Question: I Am using the standard CI zip library to read a directory and create a zip file for downloading however when I am testing this in windows I get:

and in OS X the zip unpacks a cpgz file which then unpacks to a zip file - infinitely
My CI function:
'''
public function downloadPackage($unique) {
$this->load->library('zip');
$text = $this->syndication_m->getTextForContent($unique);
$path = '/var/www/html/uploads/'.$unique.'/';
if(file_exists($path."copy-".$unique.".txt")) {
unlink($path."copy-".$unique.".txt");
$fp = fopen($path."copy-".$unique.".txt","wb");
fwrite($fp,$text);
fclose($fp);
}
$this->zip->read_dir($path);
$this->zip->download('dl-'.$unique.'.zip');
}
'''
Can anyone help me with a fix or suggest what to do here? Thanks
'''
public function downloadPackage($unique) {
$this->load->library('zip');
$path = '/var/www/html/uploads/'.$unique.'/';
$text = $this->syndication_m->getTextForContent($unique);
$this->zip->read_dir($path, TRUE);
$this->zip->add_data('copy-'.$unique.'.txt', $text->synd_text);
$this->zip->download('dl-'.$unique.'.zip');
}
'''
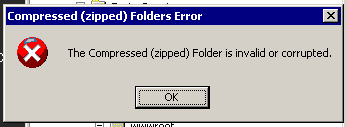
Answer: From what i know and what <URL> is saying:
'$path = '/var/www/html/uploads/'.$unique.'/';'
- '$this->zip->read_dir($path)'
Basically you are creating a zip with everything starting from '/var' and ending with the files in the '$unique' folder, something is bound to be wrong ...
I recommend setting the second parameter to false, as the documentation specifies:
'If you want the tree preceding the target folder to be ignored you can pass FALSE (boolean) in the second parameter.'
- '$this->zip->read_dir($path, FALSE)''$unique''/var/www/html/uploads'
I also suggest/recommend, for better control of data and i believe fewer resources, to use:
- '$this->zip->add_data()''fopen()''$this->zip->read_dir()'
Example:
'''
public function downloadPackage($unique) {
$this->load->library('zip');
$text = $this->syndication_m->getTextForContent($unique);
$this->zip->add_data('copy-'.$unique.'.txt', $text);
$this->zip->download('dl-'.$unique.'.zip');
}
'''
:
--------------- EDIT ---------------
Unless you want to add to the zip whatever files are in the '$unuqie' directory, there is no use for '$this->zip->read_dir()'.
'''
<?php if ( ! defined('BASEPATH')) exit('No direct script access allowed');
class Testing extends CI_Controller {
public function downloadPackage($unique = '') {
$this->load->library('zip');
$unique = '4ts5yegq;';
$text = 'I am zorro ...';
$this->zip->add_data('copy-'.$unique.'.txt', $text);
$this->zip->download('dl-'.$unique.'.zip');
}
}
'''